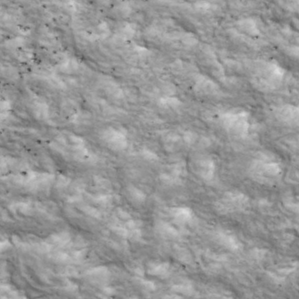
Label: non_frost